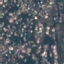
Label: Residential